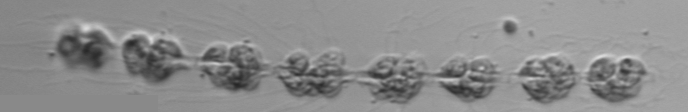
Label: Leptocylindrus_mediterraneus